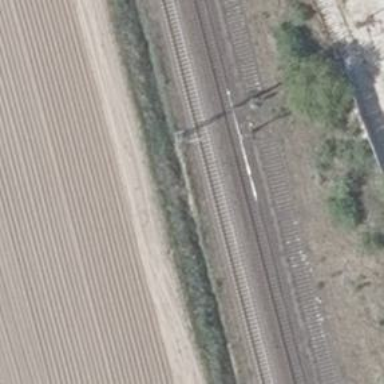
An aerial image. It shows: Railway signal.